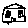
Label: house